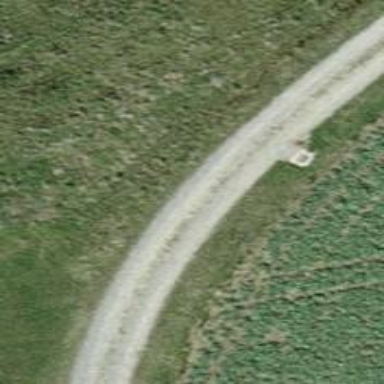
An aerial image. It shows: Track with grade 3 tracktype.